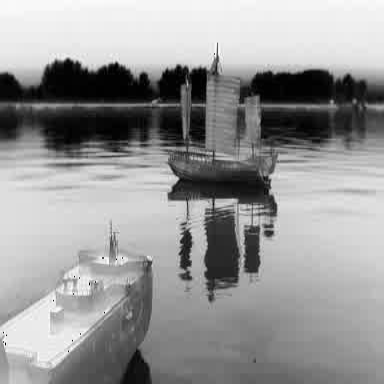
There is a container_ship in the infrared image.